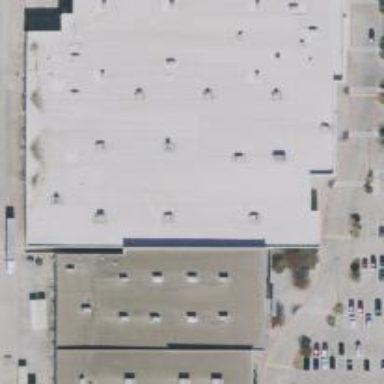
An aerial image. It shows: Retail building for commercial purposes.